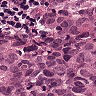
Metastatic tissue present: yes